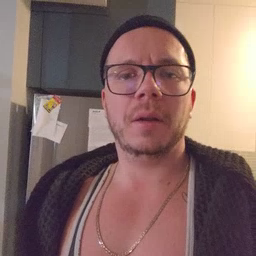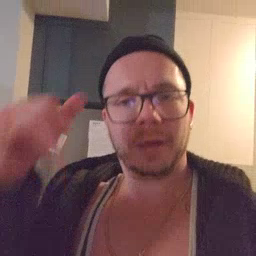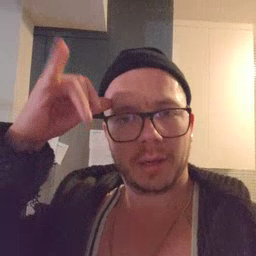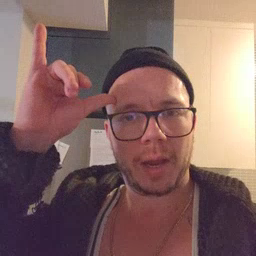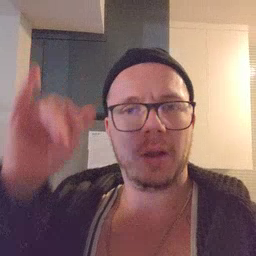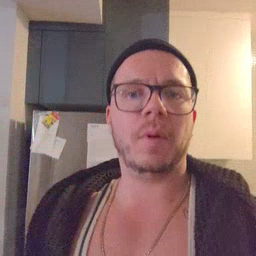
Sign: cow